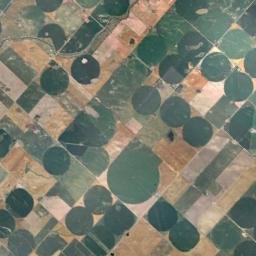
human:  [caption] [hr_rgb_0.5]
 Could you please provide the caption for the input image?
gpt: Many smaller green circular farmlands and a larger circular farmlands are on the wasteland and some other shapes of farmlands beside .

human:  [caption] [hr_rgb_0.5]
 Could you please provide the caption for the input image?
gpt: Many green, Neatly arranged circular farmland of different sizes, .

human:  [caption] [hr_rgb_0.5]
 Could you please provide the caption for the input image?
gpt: There are some green circle farmland and bare square farmland .

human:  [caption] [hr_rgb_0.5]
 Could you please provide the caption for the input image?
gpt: There is some open space in the picture .

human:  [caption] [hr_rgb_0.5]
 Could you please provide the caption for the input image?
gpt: There are many circular farmlands and rectangle farmlands distributed irregularly .